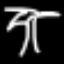
Label: palm tree